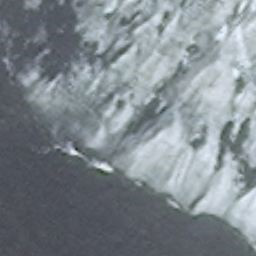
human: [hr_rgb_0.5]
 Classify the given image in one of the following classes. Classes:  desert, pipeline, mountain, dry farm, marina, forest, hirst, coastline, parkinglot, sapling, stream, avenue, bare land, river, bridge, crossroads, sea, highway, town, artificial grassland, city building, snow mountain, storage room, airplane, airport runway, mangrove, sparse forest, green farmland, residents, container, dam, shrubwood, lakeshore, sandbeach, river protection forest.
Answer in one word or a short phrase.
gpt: snow mountain